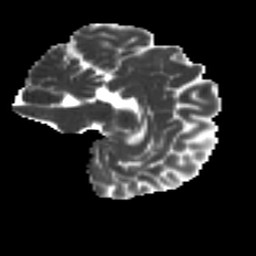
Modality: MD
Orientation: sagittal
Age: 29
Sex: female
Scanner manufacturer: ge
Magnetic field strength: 3 T
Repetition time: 7.8 s
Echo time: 0.0606 s